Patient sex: M
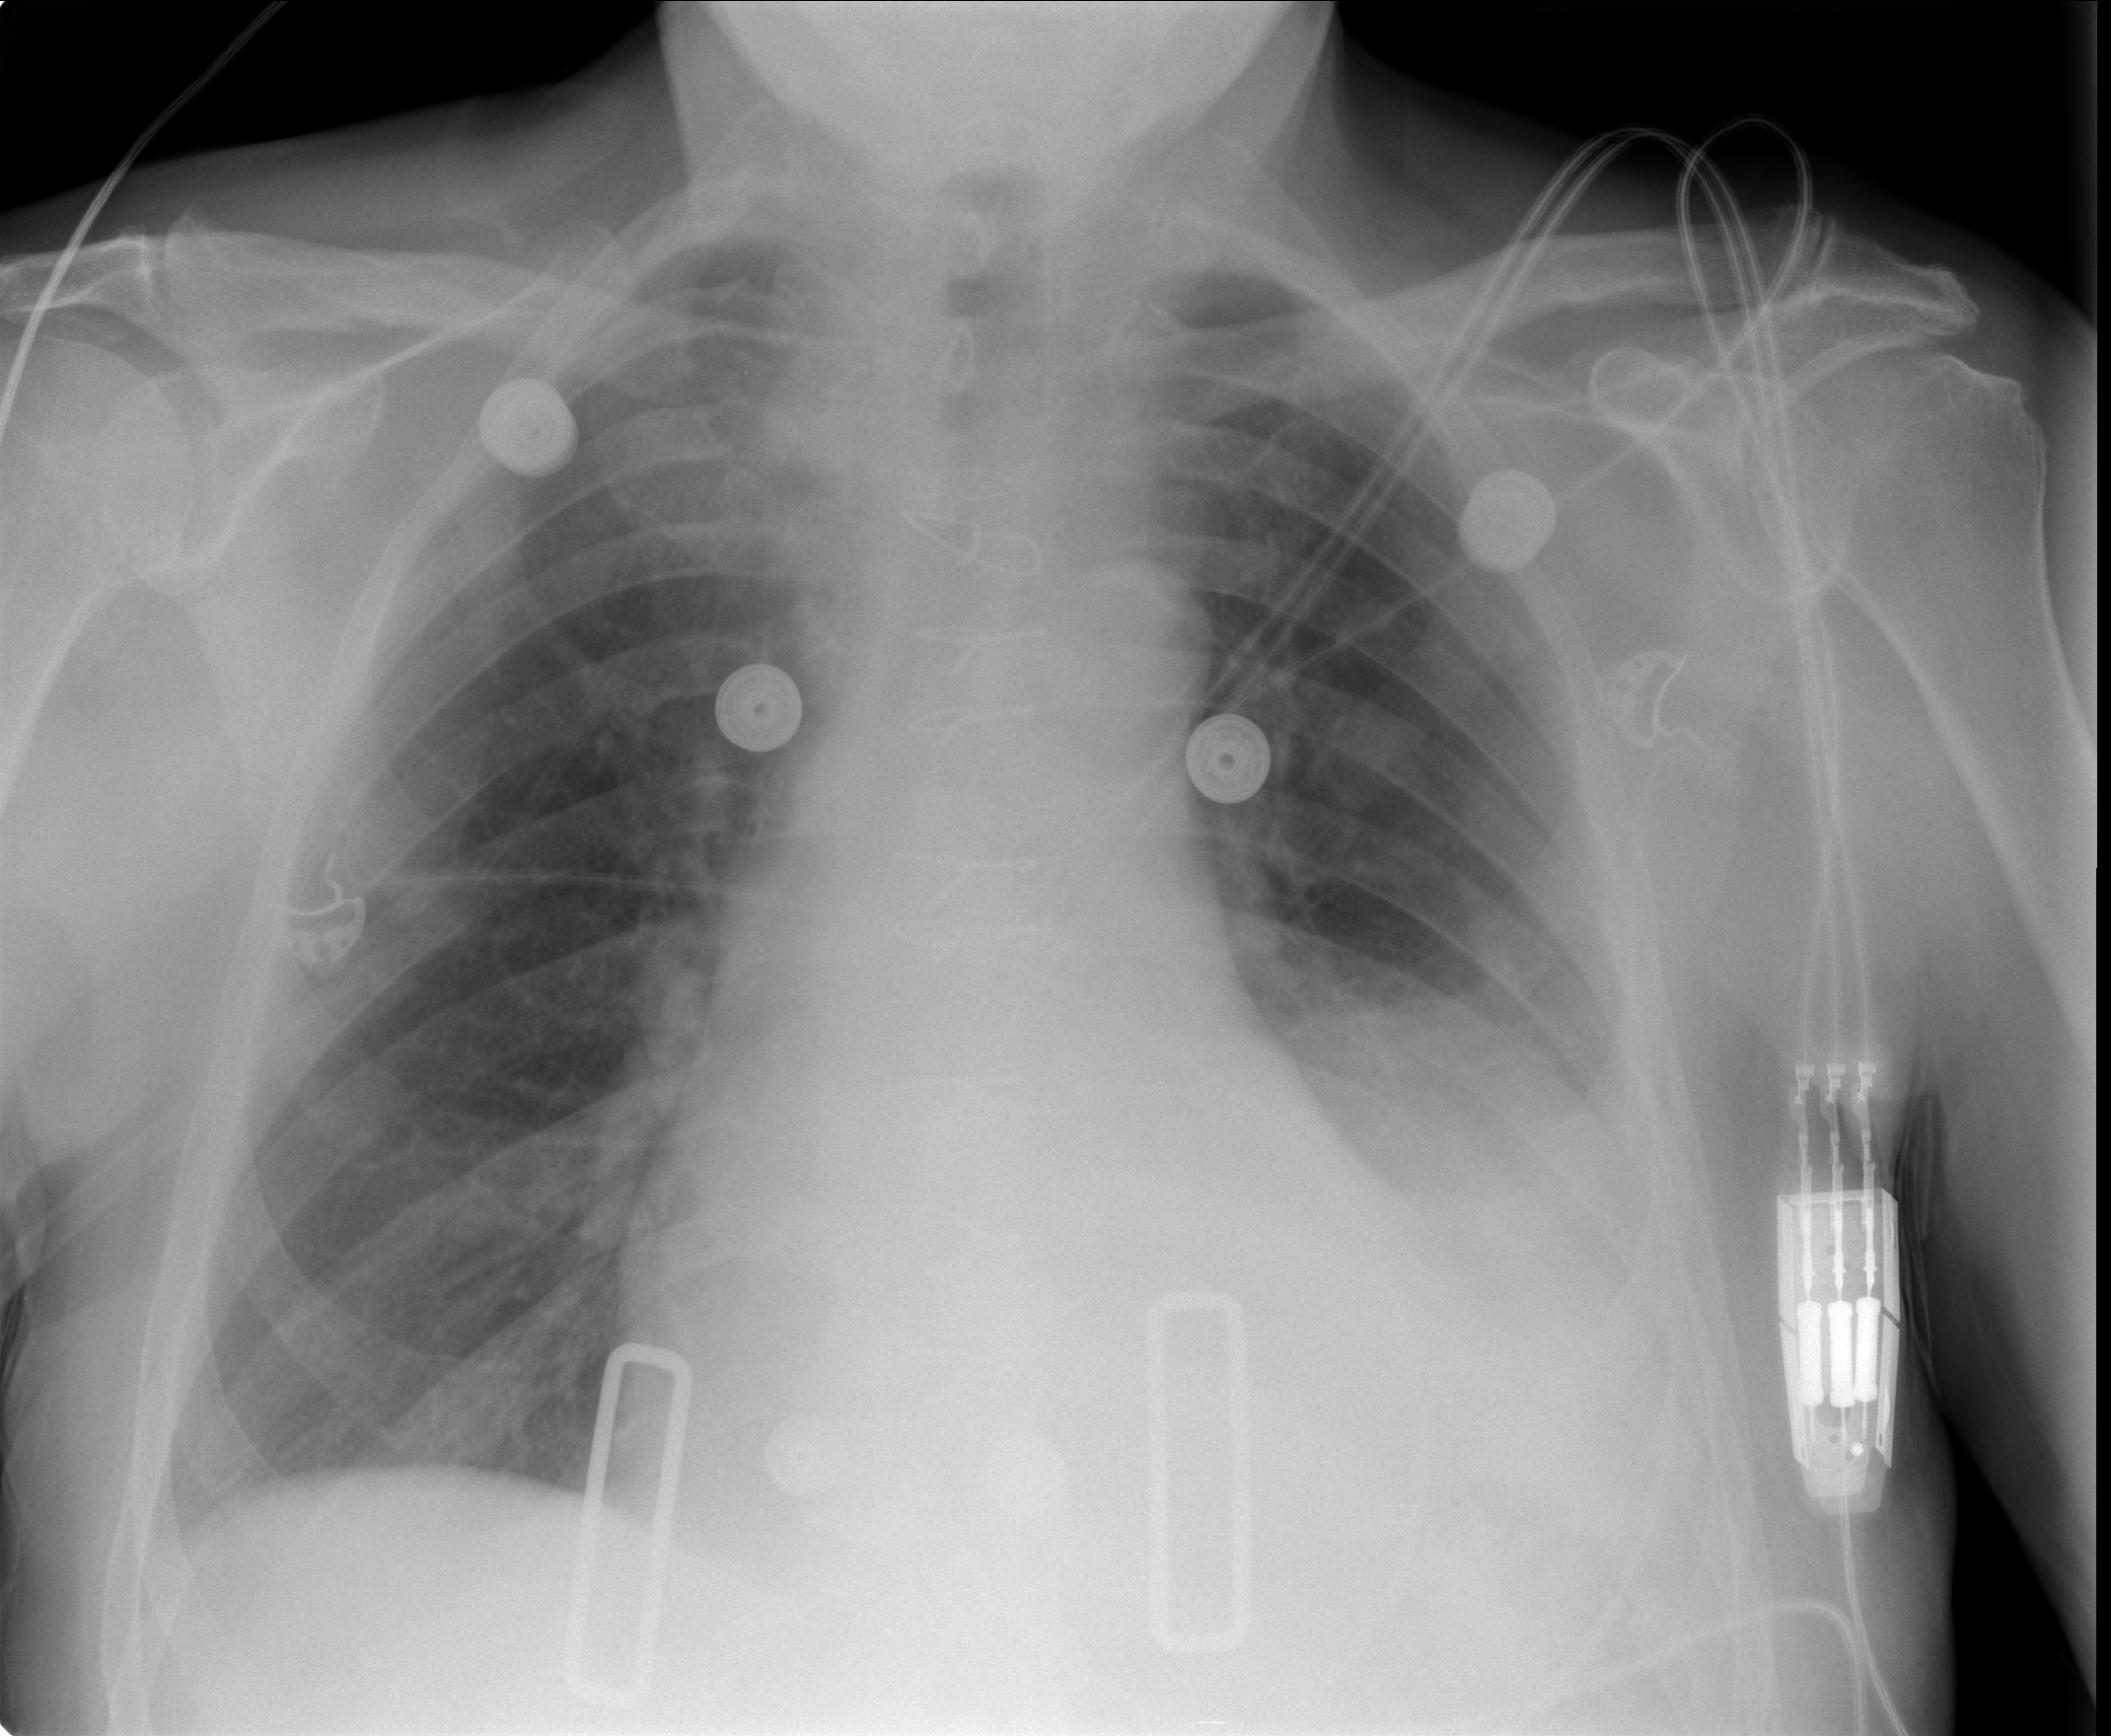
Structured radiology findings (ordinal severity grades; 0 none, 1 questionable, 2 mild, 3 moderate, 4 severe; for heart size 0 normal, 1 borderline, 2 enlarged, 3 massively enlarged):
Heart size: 2
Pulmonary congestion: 0
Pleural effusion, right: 0
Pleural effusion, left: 3
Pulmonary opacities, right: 0
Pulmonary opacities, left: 0
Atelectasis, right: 0
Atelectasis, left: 3